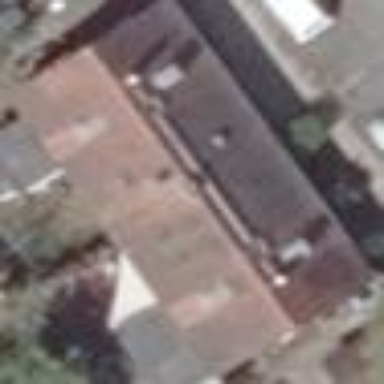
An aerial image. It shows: Gabled roof with roof tiles on terrace building. The roof orientation is along the building.